Question: How do I change the color of this 'Navigation Bar' (gesture mode)?

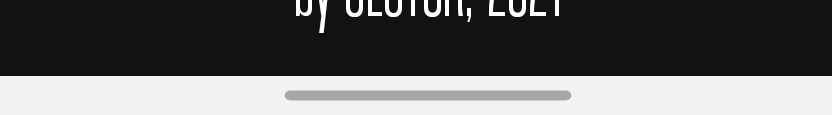
Answer: You can set the color of navigation bar like so:
'''
val window: Window = this@MainActivity.window
window.navigationBarColor = ContextCompat.getColor(this@MainActivity, R.color.yourColor)
'''
And you'll have to set your color in res/values/colors.xml:
'''
<color name="yourColor">#0D0D0D</color>
'''